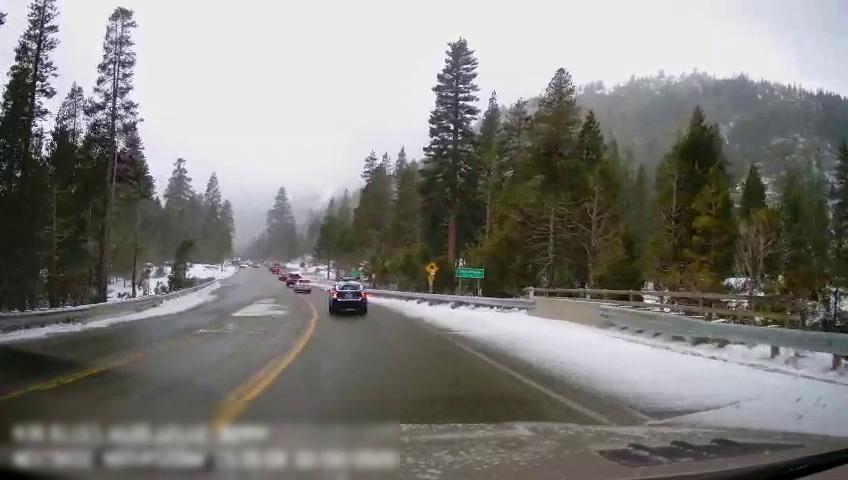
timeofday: Day
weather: Snowy
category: Drivable Space
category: Vehicles | Car
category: Vehicles | Truck
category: Vehicles | SUV
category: Vehicles | SUV
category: Lanes | Current Lane
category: Lanes | Opposite Lane
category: Lanes | Current Lane
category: Traffic | Signs
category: Traffic | Signs